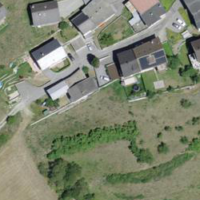
EUNIS habitat code: 24
Species observed at this site:
Melampyrum arvense